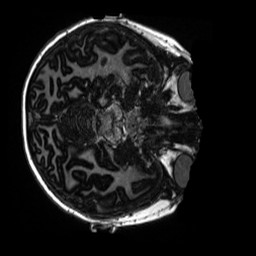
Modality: MP2RAGE
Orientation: axial
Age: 10
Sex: male
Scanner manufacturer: siemens
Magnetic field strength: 3 T
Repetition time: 4 s
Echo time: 0.00303 s